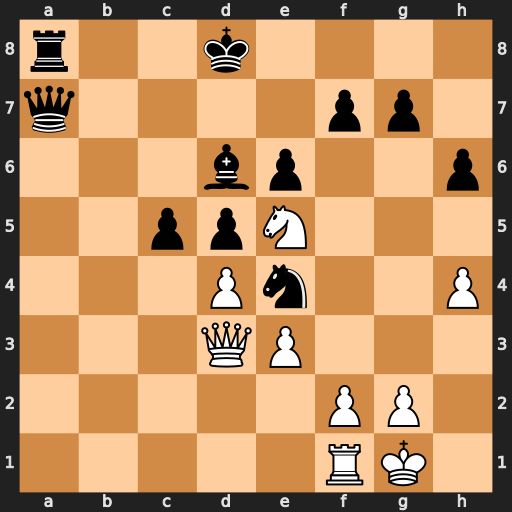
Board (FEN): r2k4/q4pp1/3bp2p/2ppN3/3Pn2P/3QP3/5PP1/5RK1
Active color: w
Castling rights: -
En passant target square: -
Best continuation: Nc6+ Kd7 Nxa7